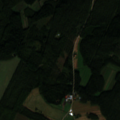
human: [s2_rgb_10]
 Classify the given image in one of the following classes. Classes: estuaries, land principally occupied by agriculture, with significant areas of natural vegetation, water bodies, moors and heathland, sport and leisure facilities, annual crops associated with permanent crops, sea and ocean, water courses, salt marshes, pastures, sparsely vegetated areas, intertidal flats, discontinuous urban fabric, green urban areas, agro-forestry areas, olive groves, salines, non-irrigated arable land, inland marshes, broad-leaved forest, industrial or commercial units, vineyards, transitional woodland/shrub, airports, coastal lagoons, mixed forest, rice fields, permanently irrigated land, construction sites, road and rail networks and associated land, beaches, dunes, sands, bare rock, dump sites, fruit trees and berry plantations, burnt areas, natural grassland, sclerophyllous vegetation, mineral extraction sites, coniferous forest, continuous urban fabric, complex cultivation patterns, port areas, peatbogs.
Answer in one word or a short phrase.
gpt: non-irrigated arable land, coniferous forest, mixed forest